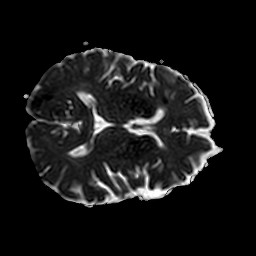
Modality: ADC
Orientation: axial
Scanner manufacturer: philips
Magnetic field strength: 3 T
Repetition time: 4.161 s
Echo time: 0.06104 s